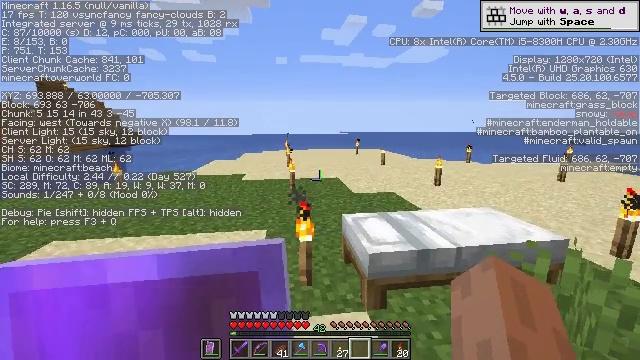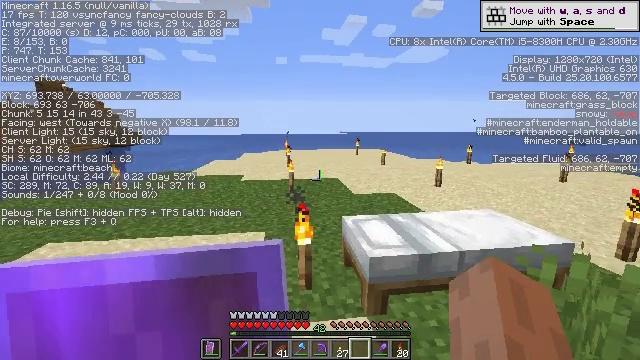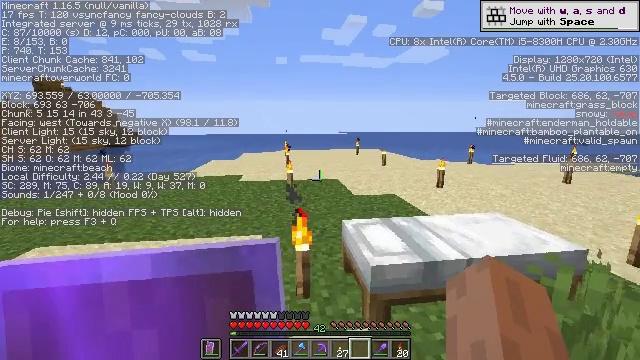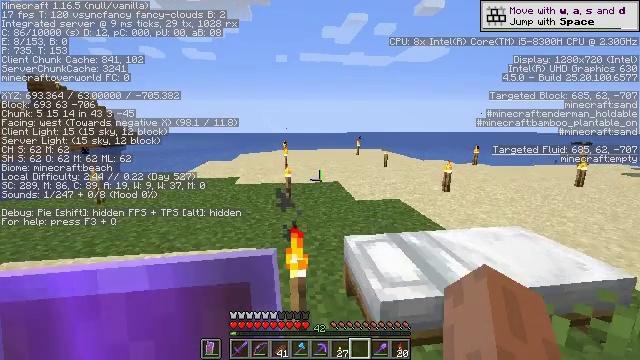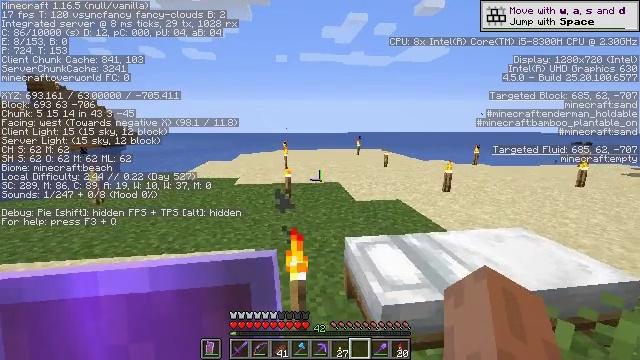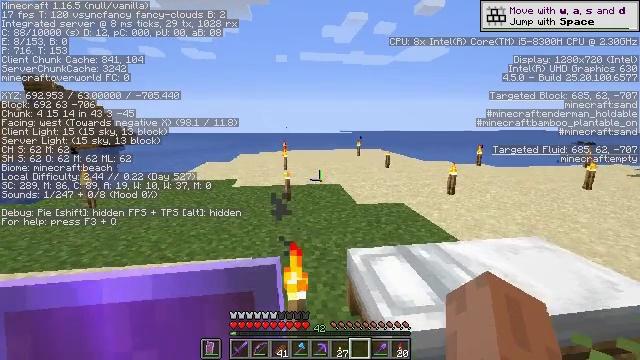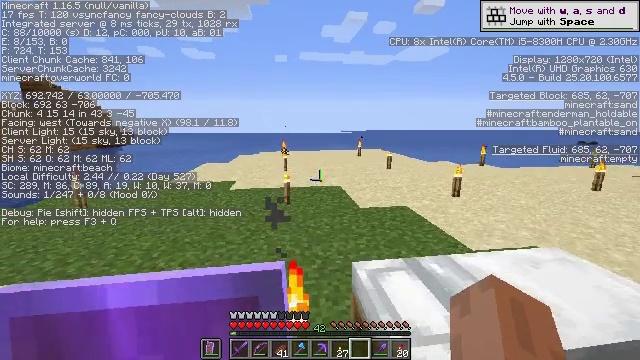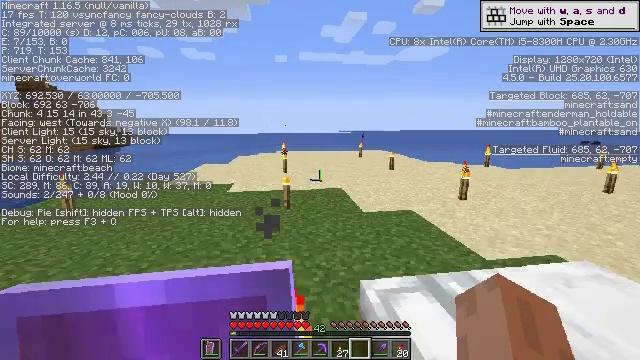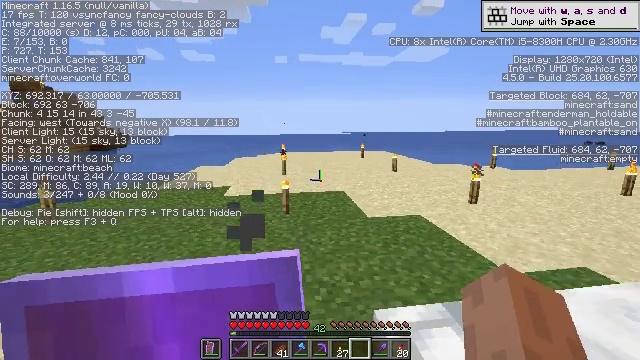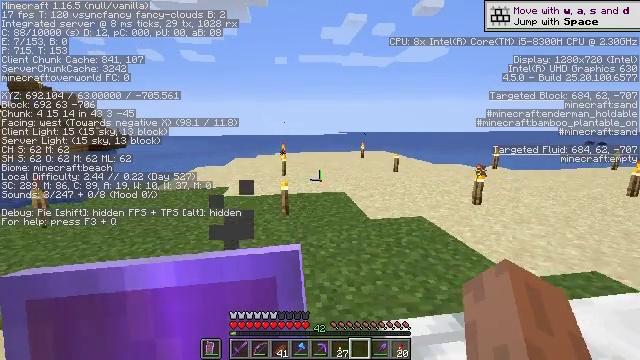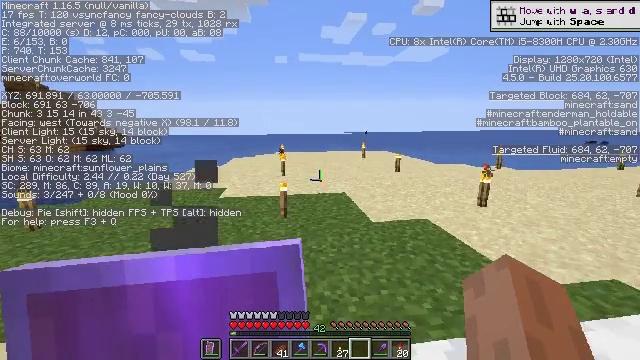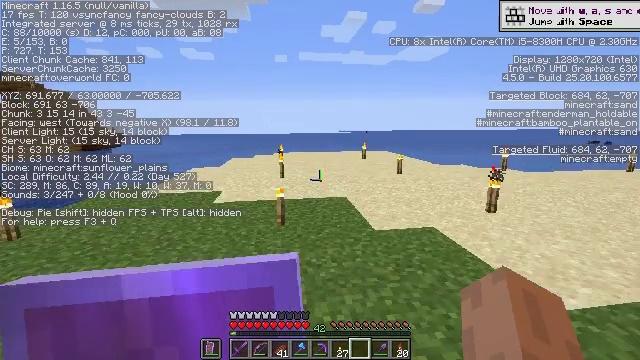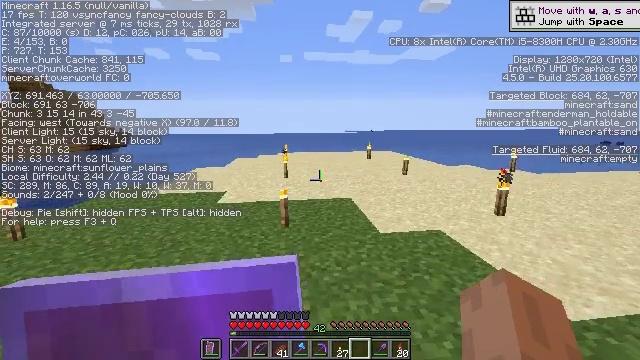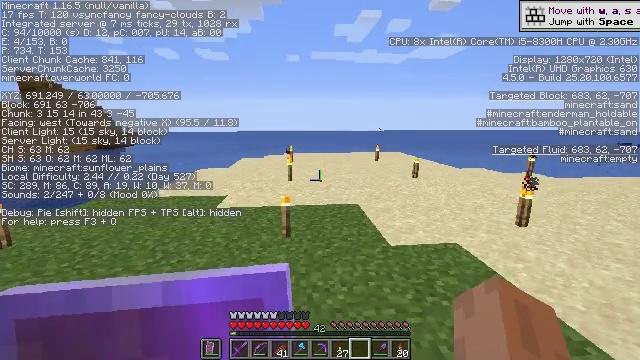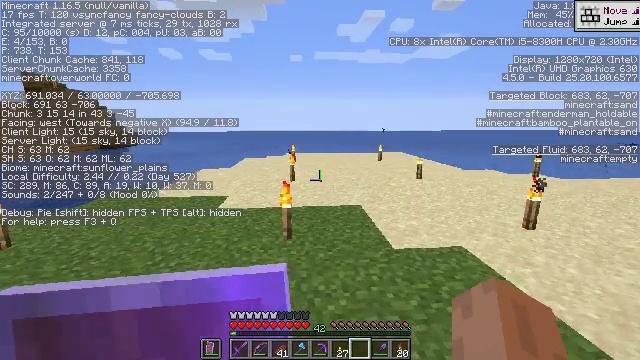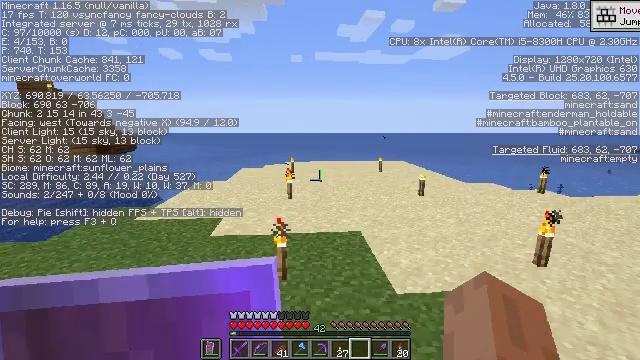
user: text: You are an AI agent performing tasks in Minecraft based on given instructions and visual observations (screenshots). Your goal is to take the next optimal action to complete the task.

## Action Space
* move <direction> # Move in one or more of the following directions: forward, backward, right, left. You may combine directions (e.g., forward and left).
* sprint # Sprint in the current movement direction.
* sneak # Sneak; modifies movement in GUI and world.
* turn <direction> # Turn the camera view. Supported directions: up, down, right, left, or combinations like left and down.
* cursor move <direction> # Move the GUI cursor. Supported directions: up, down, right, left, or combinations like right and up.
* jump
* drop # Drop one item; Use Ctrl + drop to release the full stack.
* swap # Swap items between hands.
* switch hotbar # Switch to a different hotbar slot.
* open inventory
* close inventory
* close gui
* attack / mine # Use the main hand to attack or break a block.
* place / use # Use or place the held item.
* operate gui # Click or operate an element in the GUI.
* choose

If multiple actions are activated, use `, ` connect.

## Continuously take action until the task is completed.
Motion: motion action
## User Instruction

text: Break the obsidian using a diamond or netherite pickaxe.
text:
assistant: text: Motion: move forward
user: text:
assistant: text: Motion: move forward
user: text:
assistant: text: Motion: move forward
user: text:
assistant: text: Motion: move forward
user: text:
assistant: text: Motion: move forward
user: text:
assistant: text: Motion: move forward
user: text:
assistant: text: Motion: move forward
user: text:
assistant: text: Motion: move forward
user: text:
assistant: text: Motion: move forward
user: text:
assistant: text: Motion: move forward
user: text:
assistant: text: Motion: move forward
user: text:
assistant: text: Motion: move forward, turn left
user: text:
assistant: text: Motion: move forward, turn left
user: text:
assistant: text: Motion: move forward
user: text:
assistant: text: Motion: move forward
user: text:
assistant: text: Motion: move forward
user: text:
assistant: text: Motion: move forward
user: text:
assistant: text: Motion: move forward
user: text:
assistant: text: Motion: move forward
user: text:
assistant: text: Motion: move forward
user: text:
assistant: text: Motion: move forward
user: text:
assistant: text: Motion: move forward
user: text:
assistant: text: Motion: move forward
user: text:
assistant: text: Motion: move forward
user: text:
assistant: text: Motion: move forward
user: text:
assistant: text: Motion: move forward
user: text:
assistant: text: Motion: move forward
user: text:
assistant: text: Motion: move forward
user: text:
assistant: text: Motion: move forward, sprint
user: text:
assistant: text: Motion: move forward, sprint